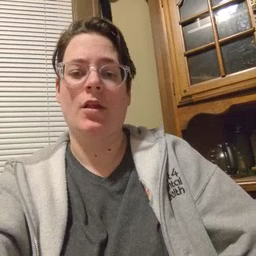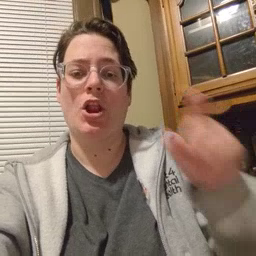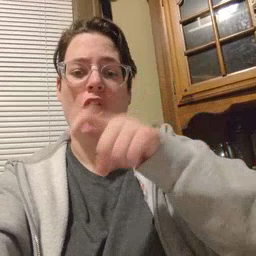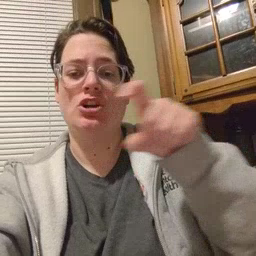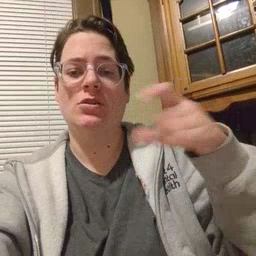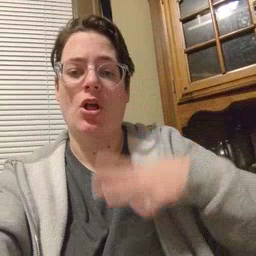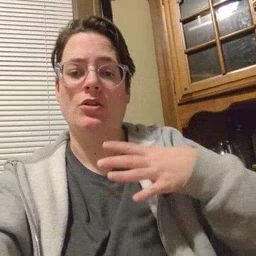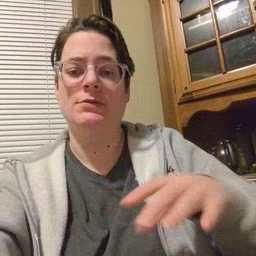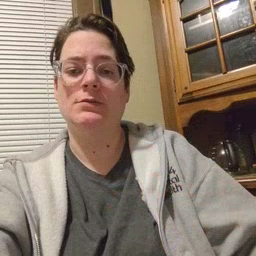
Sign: closet